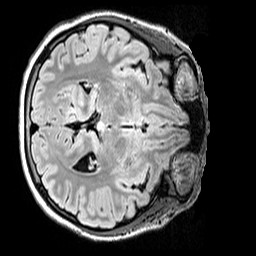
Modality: FLAIR
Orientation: axial
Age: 12
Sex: female
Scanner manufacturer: siemens
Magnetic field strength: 3 T
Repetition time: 5 s
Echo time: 0.388 s